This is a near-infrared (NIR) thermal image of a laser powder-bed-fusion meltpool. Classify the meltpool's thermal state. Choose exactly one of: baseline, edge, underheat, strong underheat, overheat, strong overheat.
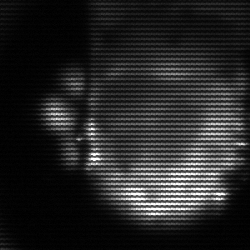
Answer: baseline